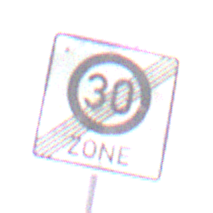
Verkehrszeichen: EndeZone30
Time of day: Midday
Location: Outdoor (RoadRail)
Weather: Overcast
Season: NotSpecified
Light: Natural